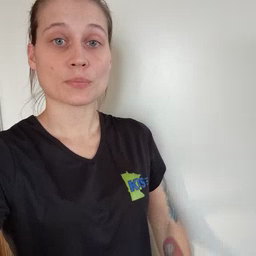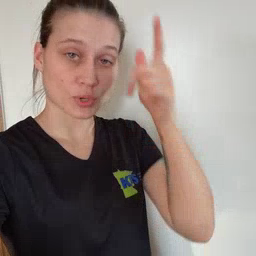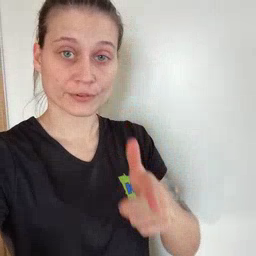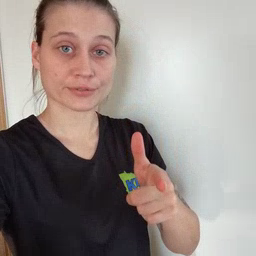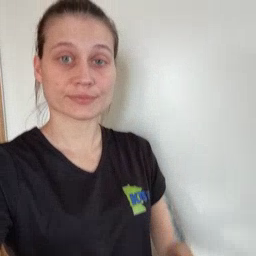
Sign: brother